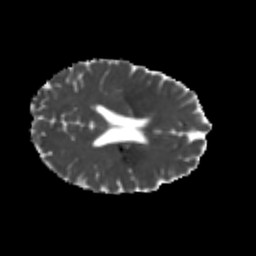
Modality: MD
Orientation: axial
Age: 22
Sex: female
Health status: healthy
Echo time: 0.074 s